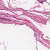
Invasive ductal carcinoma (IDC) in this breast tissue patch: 0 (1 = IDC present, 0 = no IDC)